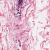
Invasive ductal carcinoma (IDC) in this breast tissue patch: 0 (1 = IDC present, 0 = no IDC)